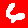
Digit: 6